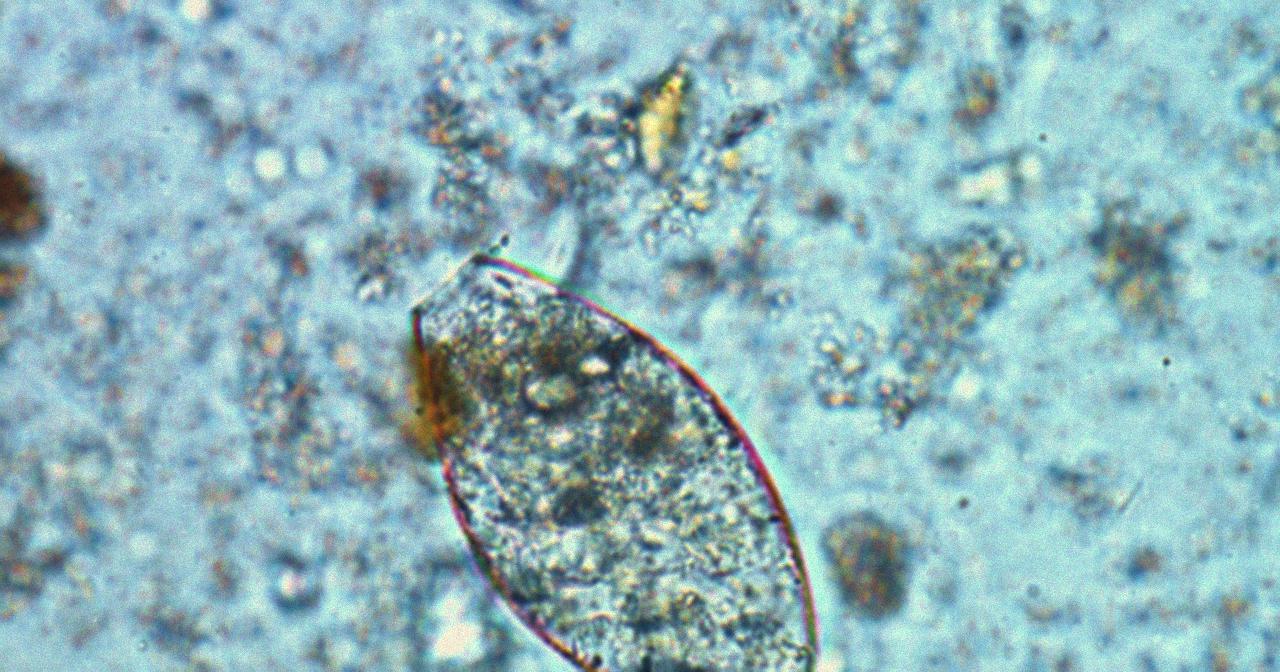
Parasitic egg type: Fasciolopsis buski